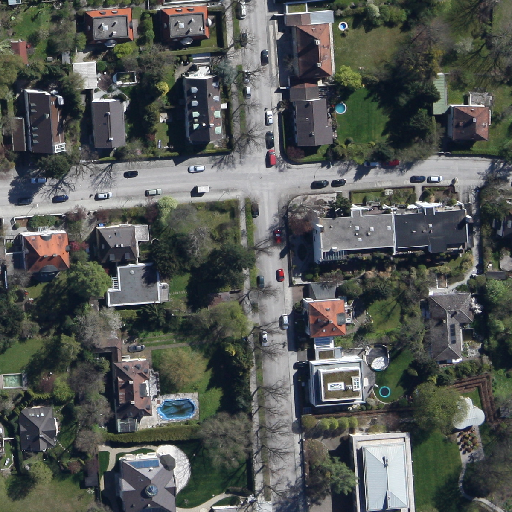
Referring expression: paved road